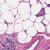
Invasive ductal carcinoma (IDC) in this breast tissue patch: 0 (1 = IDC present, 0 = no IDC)